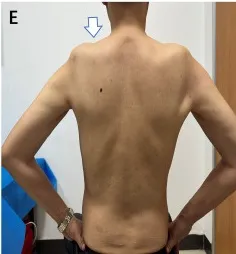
With concomitant shoulder collapse.
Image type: medical_photograph (skin_photograph)